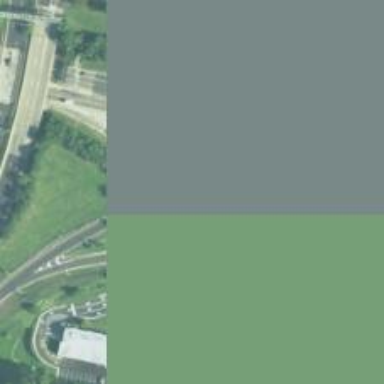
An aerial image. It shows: Trunk link highway bridge.